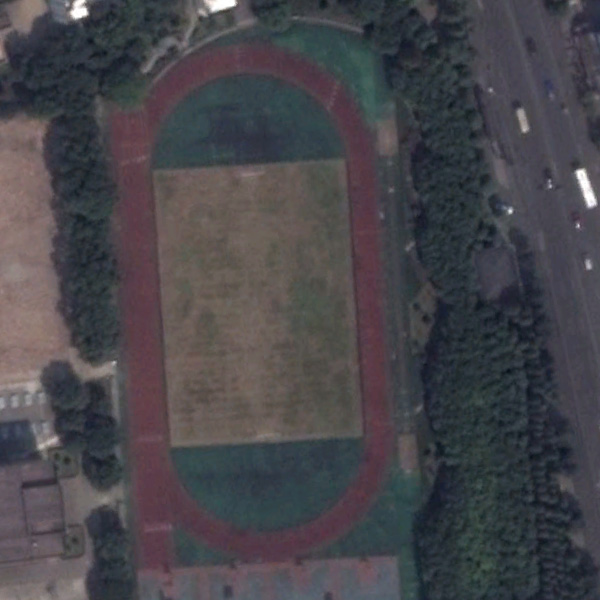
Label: Playground